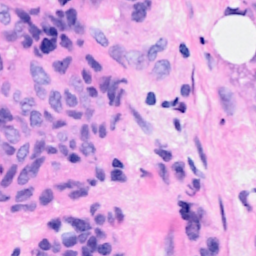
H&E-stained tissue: Breast